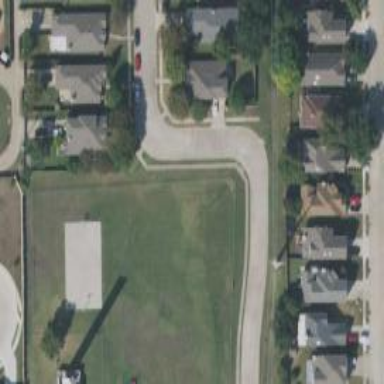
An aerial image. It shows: Residential road with sidewalk on the left side.